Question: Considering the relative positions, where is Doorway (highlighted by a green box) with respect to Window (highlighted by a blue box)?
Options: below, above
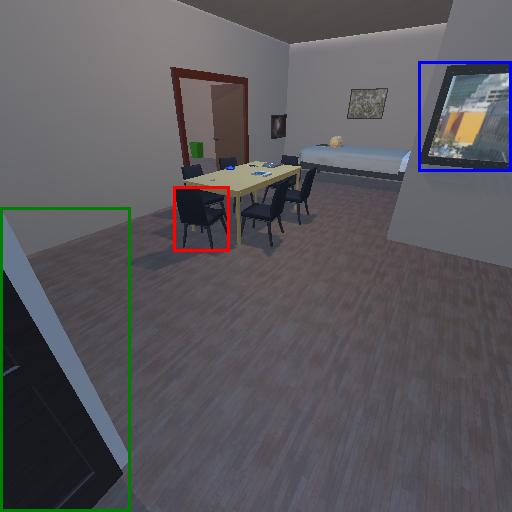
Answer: below